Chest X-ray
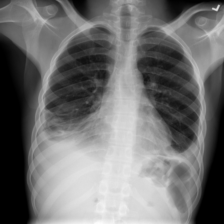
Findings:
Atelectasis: positive
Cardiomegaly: negative
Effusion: positive
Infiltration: negative
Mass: negative
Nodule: negative
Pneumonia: positive
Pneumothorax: negative
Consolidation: negative
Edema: negative
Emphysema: negative
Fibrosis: negative
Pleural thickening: negative
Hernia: negative